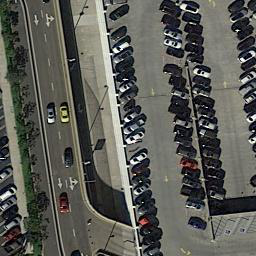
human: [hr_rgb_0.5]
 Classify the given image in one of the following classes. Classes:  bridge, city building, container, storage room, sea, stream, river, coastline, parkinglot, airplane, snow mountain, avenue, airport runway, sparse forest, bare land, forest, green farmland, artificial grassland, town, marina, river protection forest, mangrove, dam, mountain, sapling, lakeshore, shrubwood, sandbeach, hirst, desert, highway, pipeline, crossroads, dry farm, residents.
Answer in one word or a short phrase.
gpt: parkinglot